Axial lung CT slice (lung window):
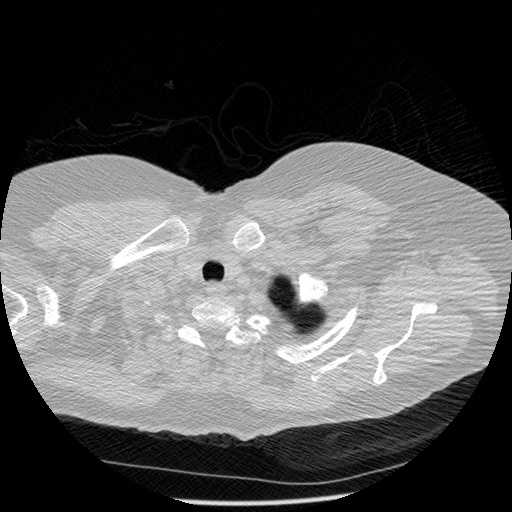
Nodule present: no